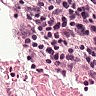
Metastatic tissue present: yes